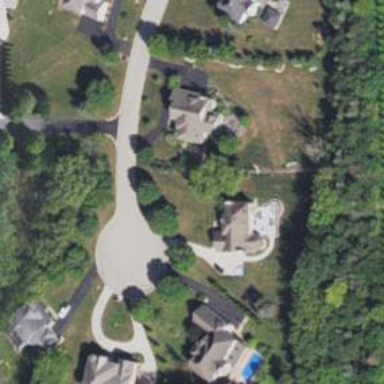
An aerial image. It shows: Driveway.